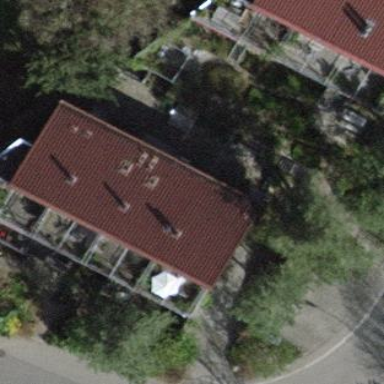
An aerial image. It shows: Building with shed roof design.